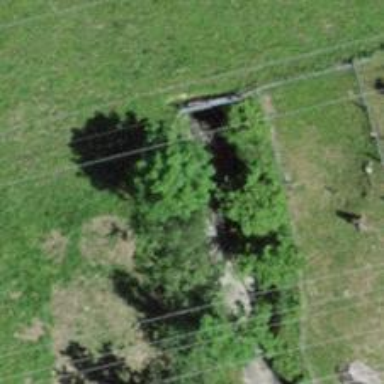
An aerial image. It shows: Culvert tunnel.